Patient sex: F
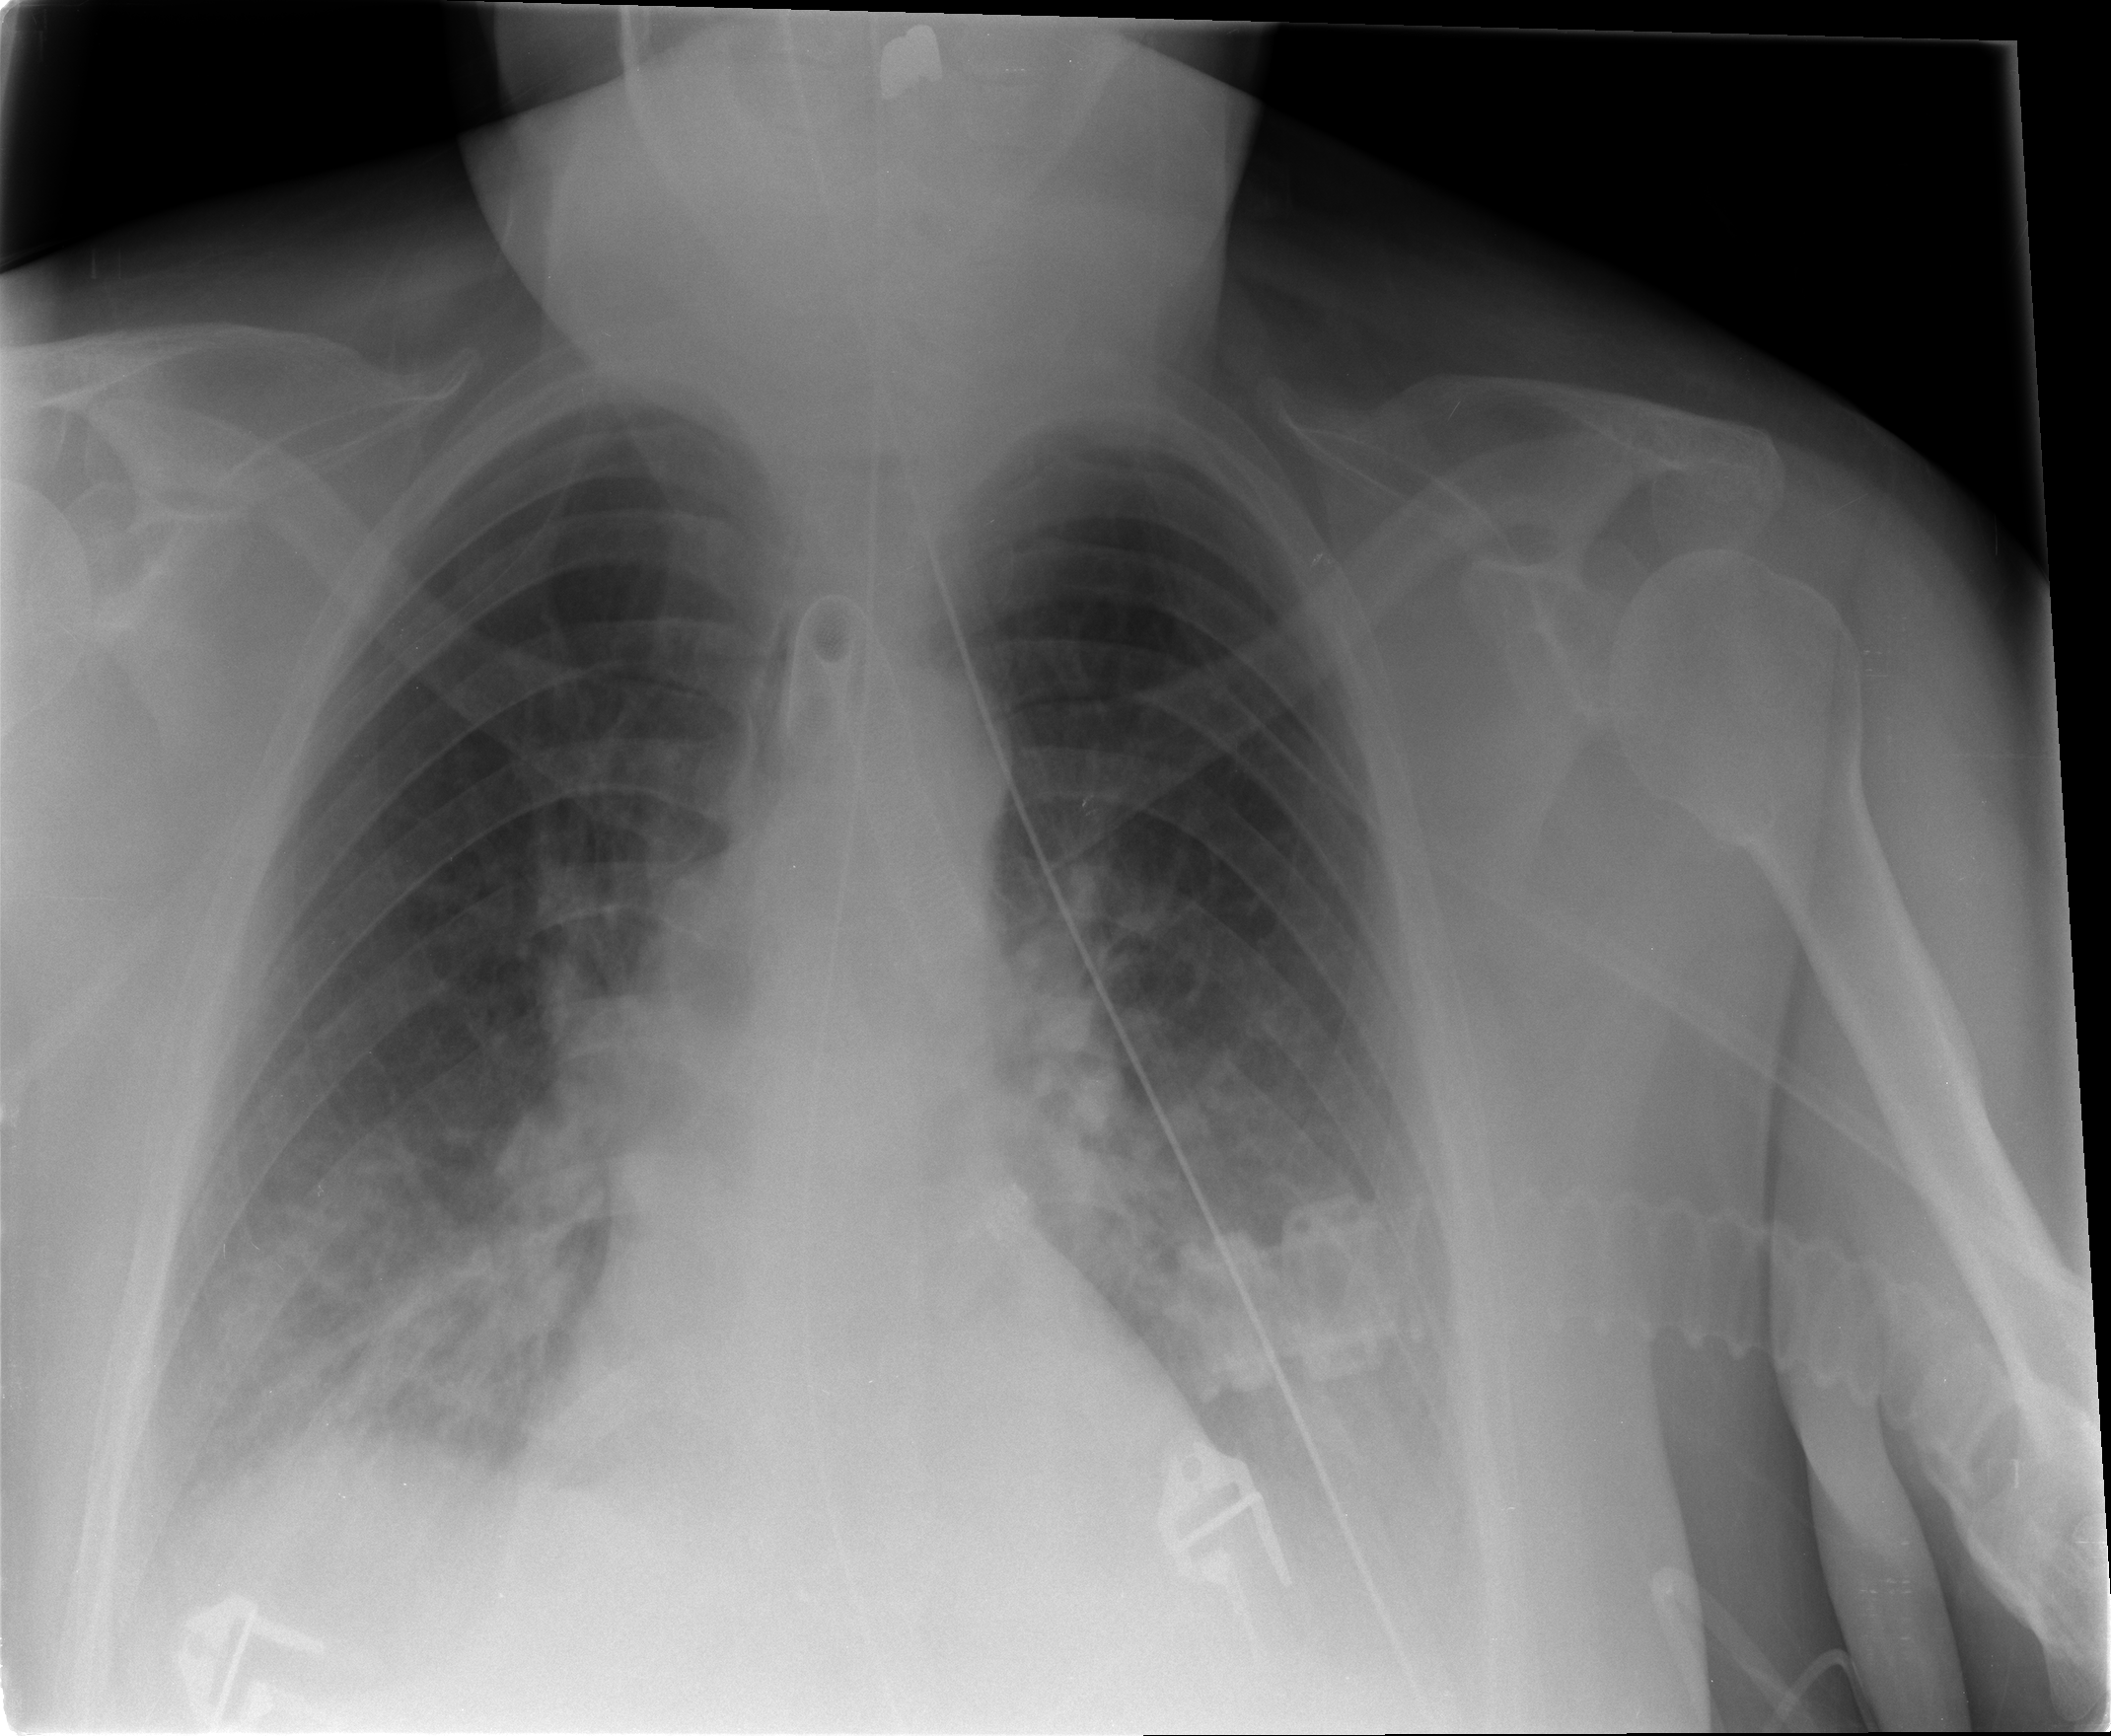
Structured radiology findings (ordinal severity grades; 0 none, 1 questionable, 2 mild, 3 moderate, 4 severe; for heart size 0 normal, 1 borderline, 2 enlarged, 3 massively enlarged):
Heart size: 0
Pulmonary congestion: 1
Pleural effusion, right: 2
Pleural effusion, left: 2
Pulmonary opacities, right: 1
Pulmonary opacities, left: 1
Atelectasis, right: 2
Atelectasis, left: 2